Question: I have a group of radio buttons. I am not able to set image as a icon in radiofield.
Here is my code :
'''
items: [
{
icon: 'img/rag123a.',
name: 'rag',
id: 'rag1',
margin: '0 10 0 0'
}
]
'''
Something like this I want :

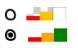
Answer: Perhaps you want to show the image in the label of the radiobutton? if yes, one way to warp the image is to put it in the as shown in this jsfiddle <URL>
*the source of the icon was copied from <URL> in this example*
'''
{
boxLabel: '<img src="url/to/image" width="20" height="20"/>',
name: 'size',
inputValue: 'l',
id: 'radio2'
}
'''